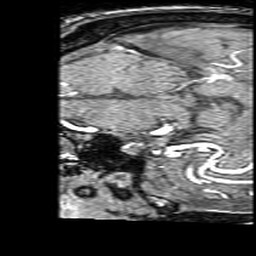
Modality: angio
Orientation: sagittal
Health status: ill
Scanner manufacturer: philips
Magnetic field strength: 3 T
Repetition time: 0.01835 s
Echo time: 0.003362 s